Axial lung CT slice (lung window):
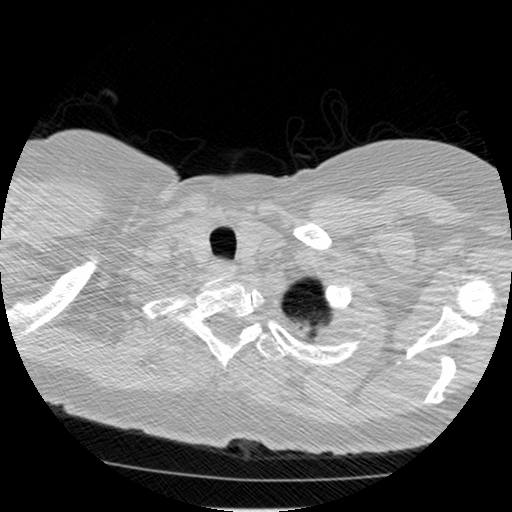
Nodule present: no